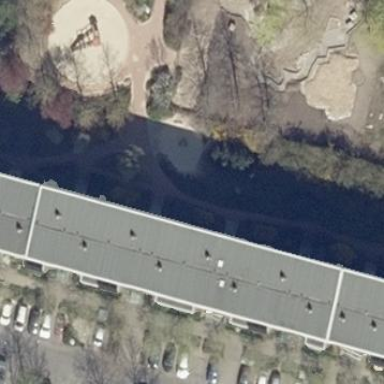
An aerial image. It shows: Building with apartments and flat roof.